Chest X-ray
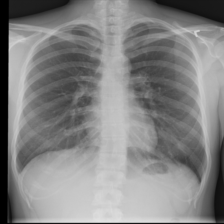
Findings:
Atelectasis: negative
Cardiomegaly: negative
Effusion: negative
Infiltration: negative
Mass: negative
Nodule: negative
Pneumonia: negative
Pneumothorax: negative
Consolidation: negative
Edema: negative
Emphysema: negative
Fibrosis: negative
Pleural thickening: negative
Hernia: negative